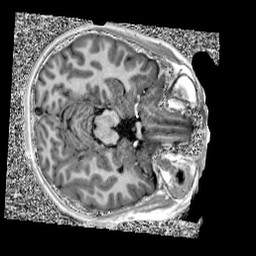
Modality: UNIT1
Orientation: axial
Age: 10
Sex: male
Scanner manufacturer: siemens
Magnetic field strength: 3 T
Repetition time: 4 s
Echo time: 0.00303 s